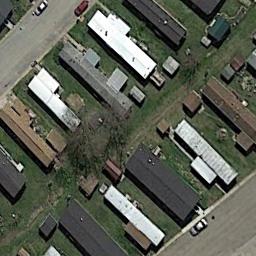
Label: mobile_home_park